Interaction volume radius: 5 \u00c5
Interaction volume height: 25 \u00c5
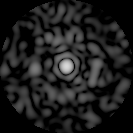
Disorder parameter: 0.8472